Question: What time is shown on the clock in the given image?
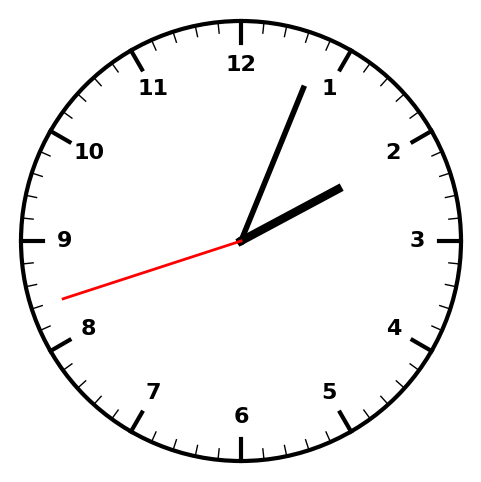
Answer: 02:03:42